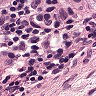
Metastatic tissue present: yes